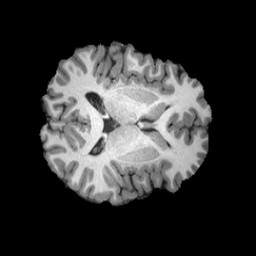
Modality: T1w
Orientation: axial
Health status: healthy